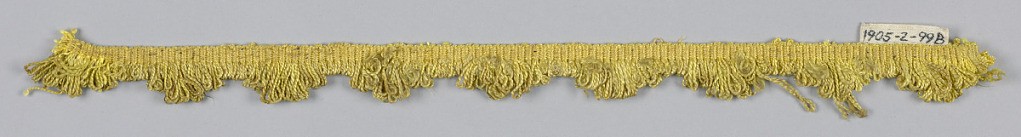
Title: Fringe
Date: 17th century
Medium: silk Technique: woven
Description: Yellow fringe with a plain-woven heading and a skirt of looped threads graduated to form scallops.